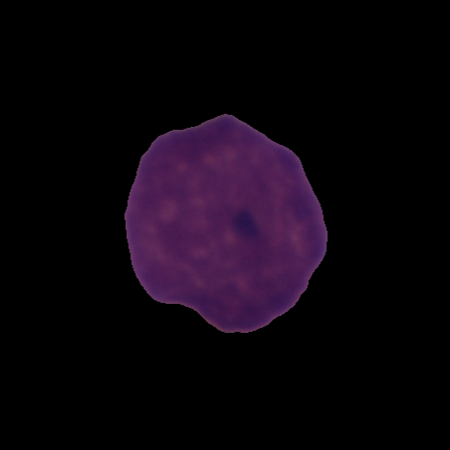
Label: healthy